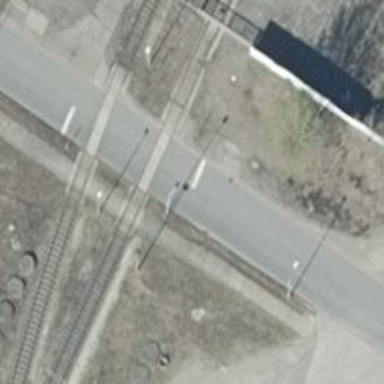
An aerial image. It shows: Railway level crossing.